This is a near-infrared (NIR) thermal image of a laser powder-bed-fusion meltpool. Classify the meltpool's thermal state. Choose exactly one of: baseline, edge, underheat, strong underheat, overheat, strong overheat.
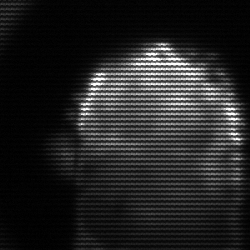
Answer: baseline